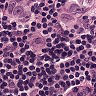
Metastatic tissue present: yes